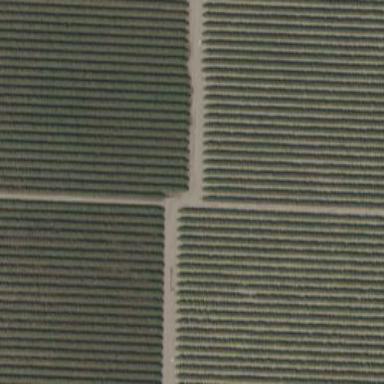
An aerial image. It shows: Beautiful vineyard in the countryside.